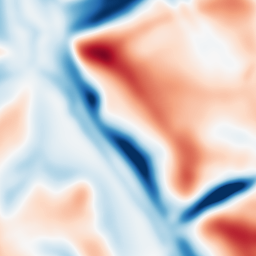
Category: multiscale
Decomposition family: dog
Decomposition parameters: sigma_low: 5
sigma_high: 20
Upsampling method: lanczos
Upsampling parameters: scale: 4
Upsampling scale: 4